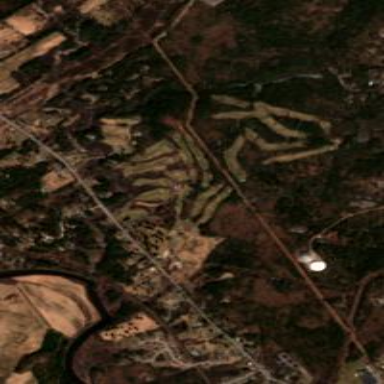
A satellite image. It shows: Golf course surrounded by greenery.